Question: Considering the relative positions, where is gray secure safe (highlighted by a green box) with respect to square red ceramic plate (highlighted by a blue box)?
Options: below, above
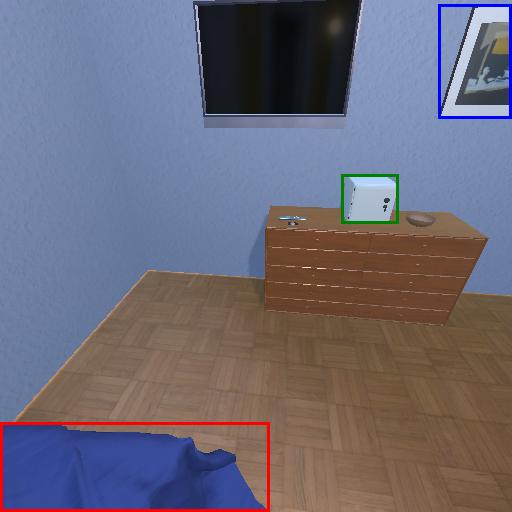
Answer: below